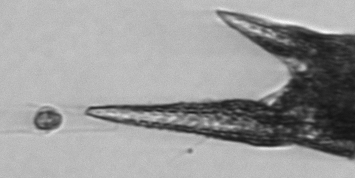
Label: Tripos_furca